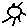
Label: sun